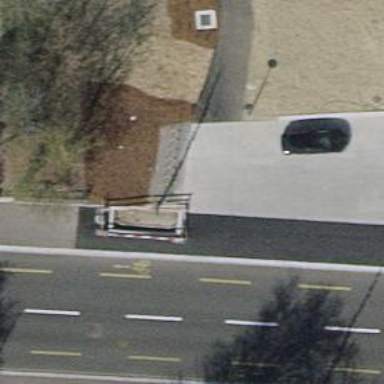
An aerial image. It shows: Motorcycle parking area.